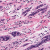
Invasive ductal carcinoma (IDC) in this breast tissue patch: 0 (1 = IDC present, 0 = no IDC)